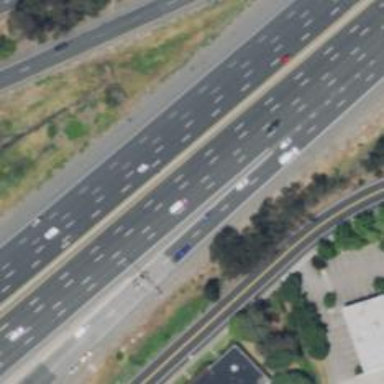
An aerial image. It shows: Motorway.